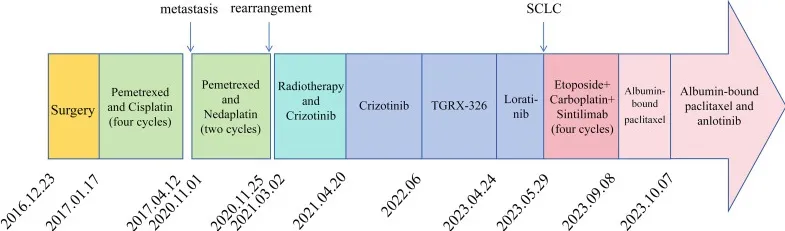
Patient's treatment history and medication details.
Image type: chart (chart)